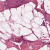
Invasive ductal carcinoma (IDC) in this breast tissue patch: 0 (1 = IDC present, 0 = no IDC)